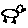
Label: bird